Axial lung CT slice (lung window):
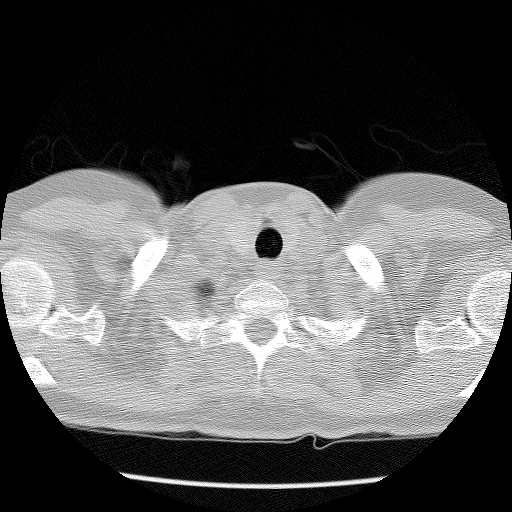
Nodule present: no